Question: I'm using SQL Server 2005. I have a series of product and pricing tables from which I draw a view that provides several line items for each product, depending on whether the item's markup is set at item level, category level, or department level. So an example of the output for a single item would be:

What I'd like some help with - if it's at all possible - is grouping the output or performing some additional query on it so that the three line items in my result are combined into a single line item, with all the possible markup levels on one line. I've been unable to think of a way to do this without requiring additional expensive server-side processing to create a temp table and apply some logic to it to combine the 3 lines into 1. The real issue is time, since iterating through a product database of over 30000 items and performing per-line steps on the whole thing strikes me as an extremely cumbersome way to do this.
If anyone might be able to help me out on this, I'd really appreciate it.
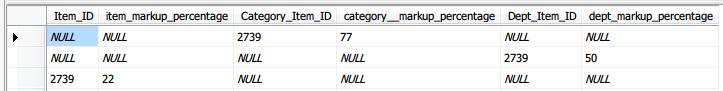
Answer: Based on what your data view looks like, the simplest solution is a set of unions. Probably not be most performant, but a lot simpler than trying to achieve it via upserts on a resultant temp table.
Code solution:
'''
select pItem.itemID,pItem.item_markup_perc,pCat.cat_itemID,pCat.cat_markup_perc,pDept.dept_itemID, pDept.dept_markup_perc
from #ProductInfo pItem
LEFT join
#ProductInfo pCat on pItem.itemID = pCat.cat_itemID
LEFT join
#ProductInfo pDept on pItem.itemID = pDept.dept_itemID
or pDept.dept_itemID = pCat.cat_itemID
WHERE pItem.itemID is not null
UNION
select pItem.itemID,pItem.item_markup_perc,pCat.cat_itemID,pCat.cat_markup_perc,pDept.dept_itemID,pDept.dept_markup_perc
from #ProductInfo pCat
LEFT join
#ProductInfo pItem on pItem.itemID = pCat.cat_itemID
LEFT join
#ProductInfo pDept on pItem.itemID = pDept.dept_itemID
or pDept.dept_itemID = pCat.cat_itemID
WHERE pCat.cat_itemID is not null
UNION
select pItem.itemID,pItem.item_markup_perc,pCat.cat_itemID,pCat.cat_markup_perc,pDept.dept_itemID,pDept.dept_markup_perc
from #ProductInfo pDept
LEFT join
#ProductInfo pCat on pDept.dept_itemID = pCat.cat_itemID
LEFT join
#ProductInfo pItem on pItem.itemID = pDept.dept_itemID
or pItem.itemID = pCat.cat_itemID
WHERE pDept.dept_itemID is not null
'''
The results for your above example would give
'''
itemID item_markup_perc cat_itemID cat_markup_perc dept_itemID dept_markup_perc
------------------------------------------------------------------------------------------------------------------------
2739 22 2739 77 2739 50
'''
I tested it with random "scatterings" of data across the three column groups and it works fine, placing items with the same "ids" in the same rows, will null values where the item was not listed in the category.
Like I said, not the most performant, so you would have to look at indexing, filtering etc to get the best results.